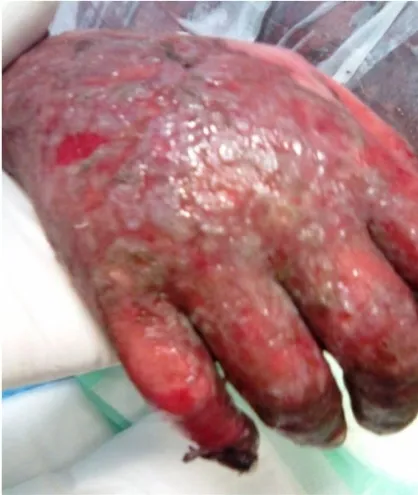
Illustration shows erythroderma and scaly skin of the upper extremity.
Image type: medical_photograph (skin_photograph)